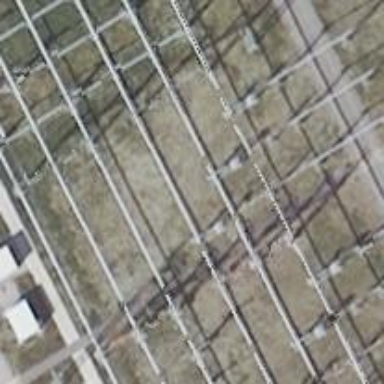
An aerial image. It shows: Three cables of power line.